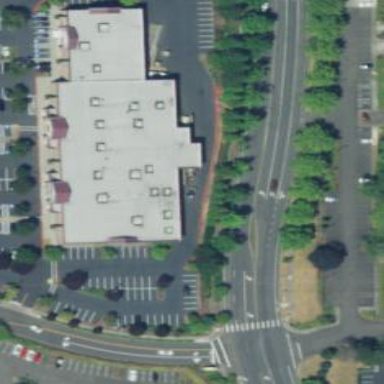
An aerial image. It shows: Building.